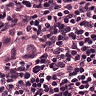
Metastatic tissue present: yes